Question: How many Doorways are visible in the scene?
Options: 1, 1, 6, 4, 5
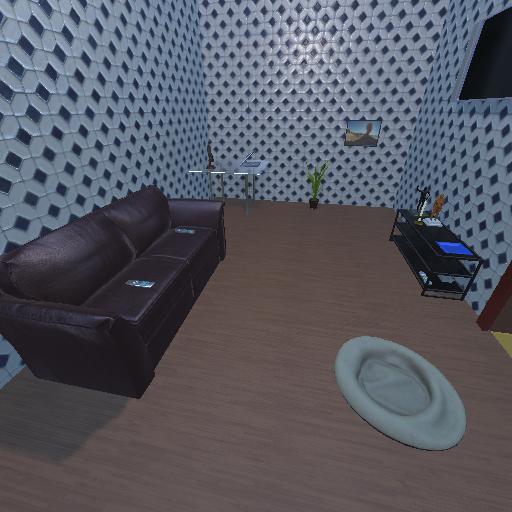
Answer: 1